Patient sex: M
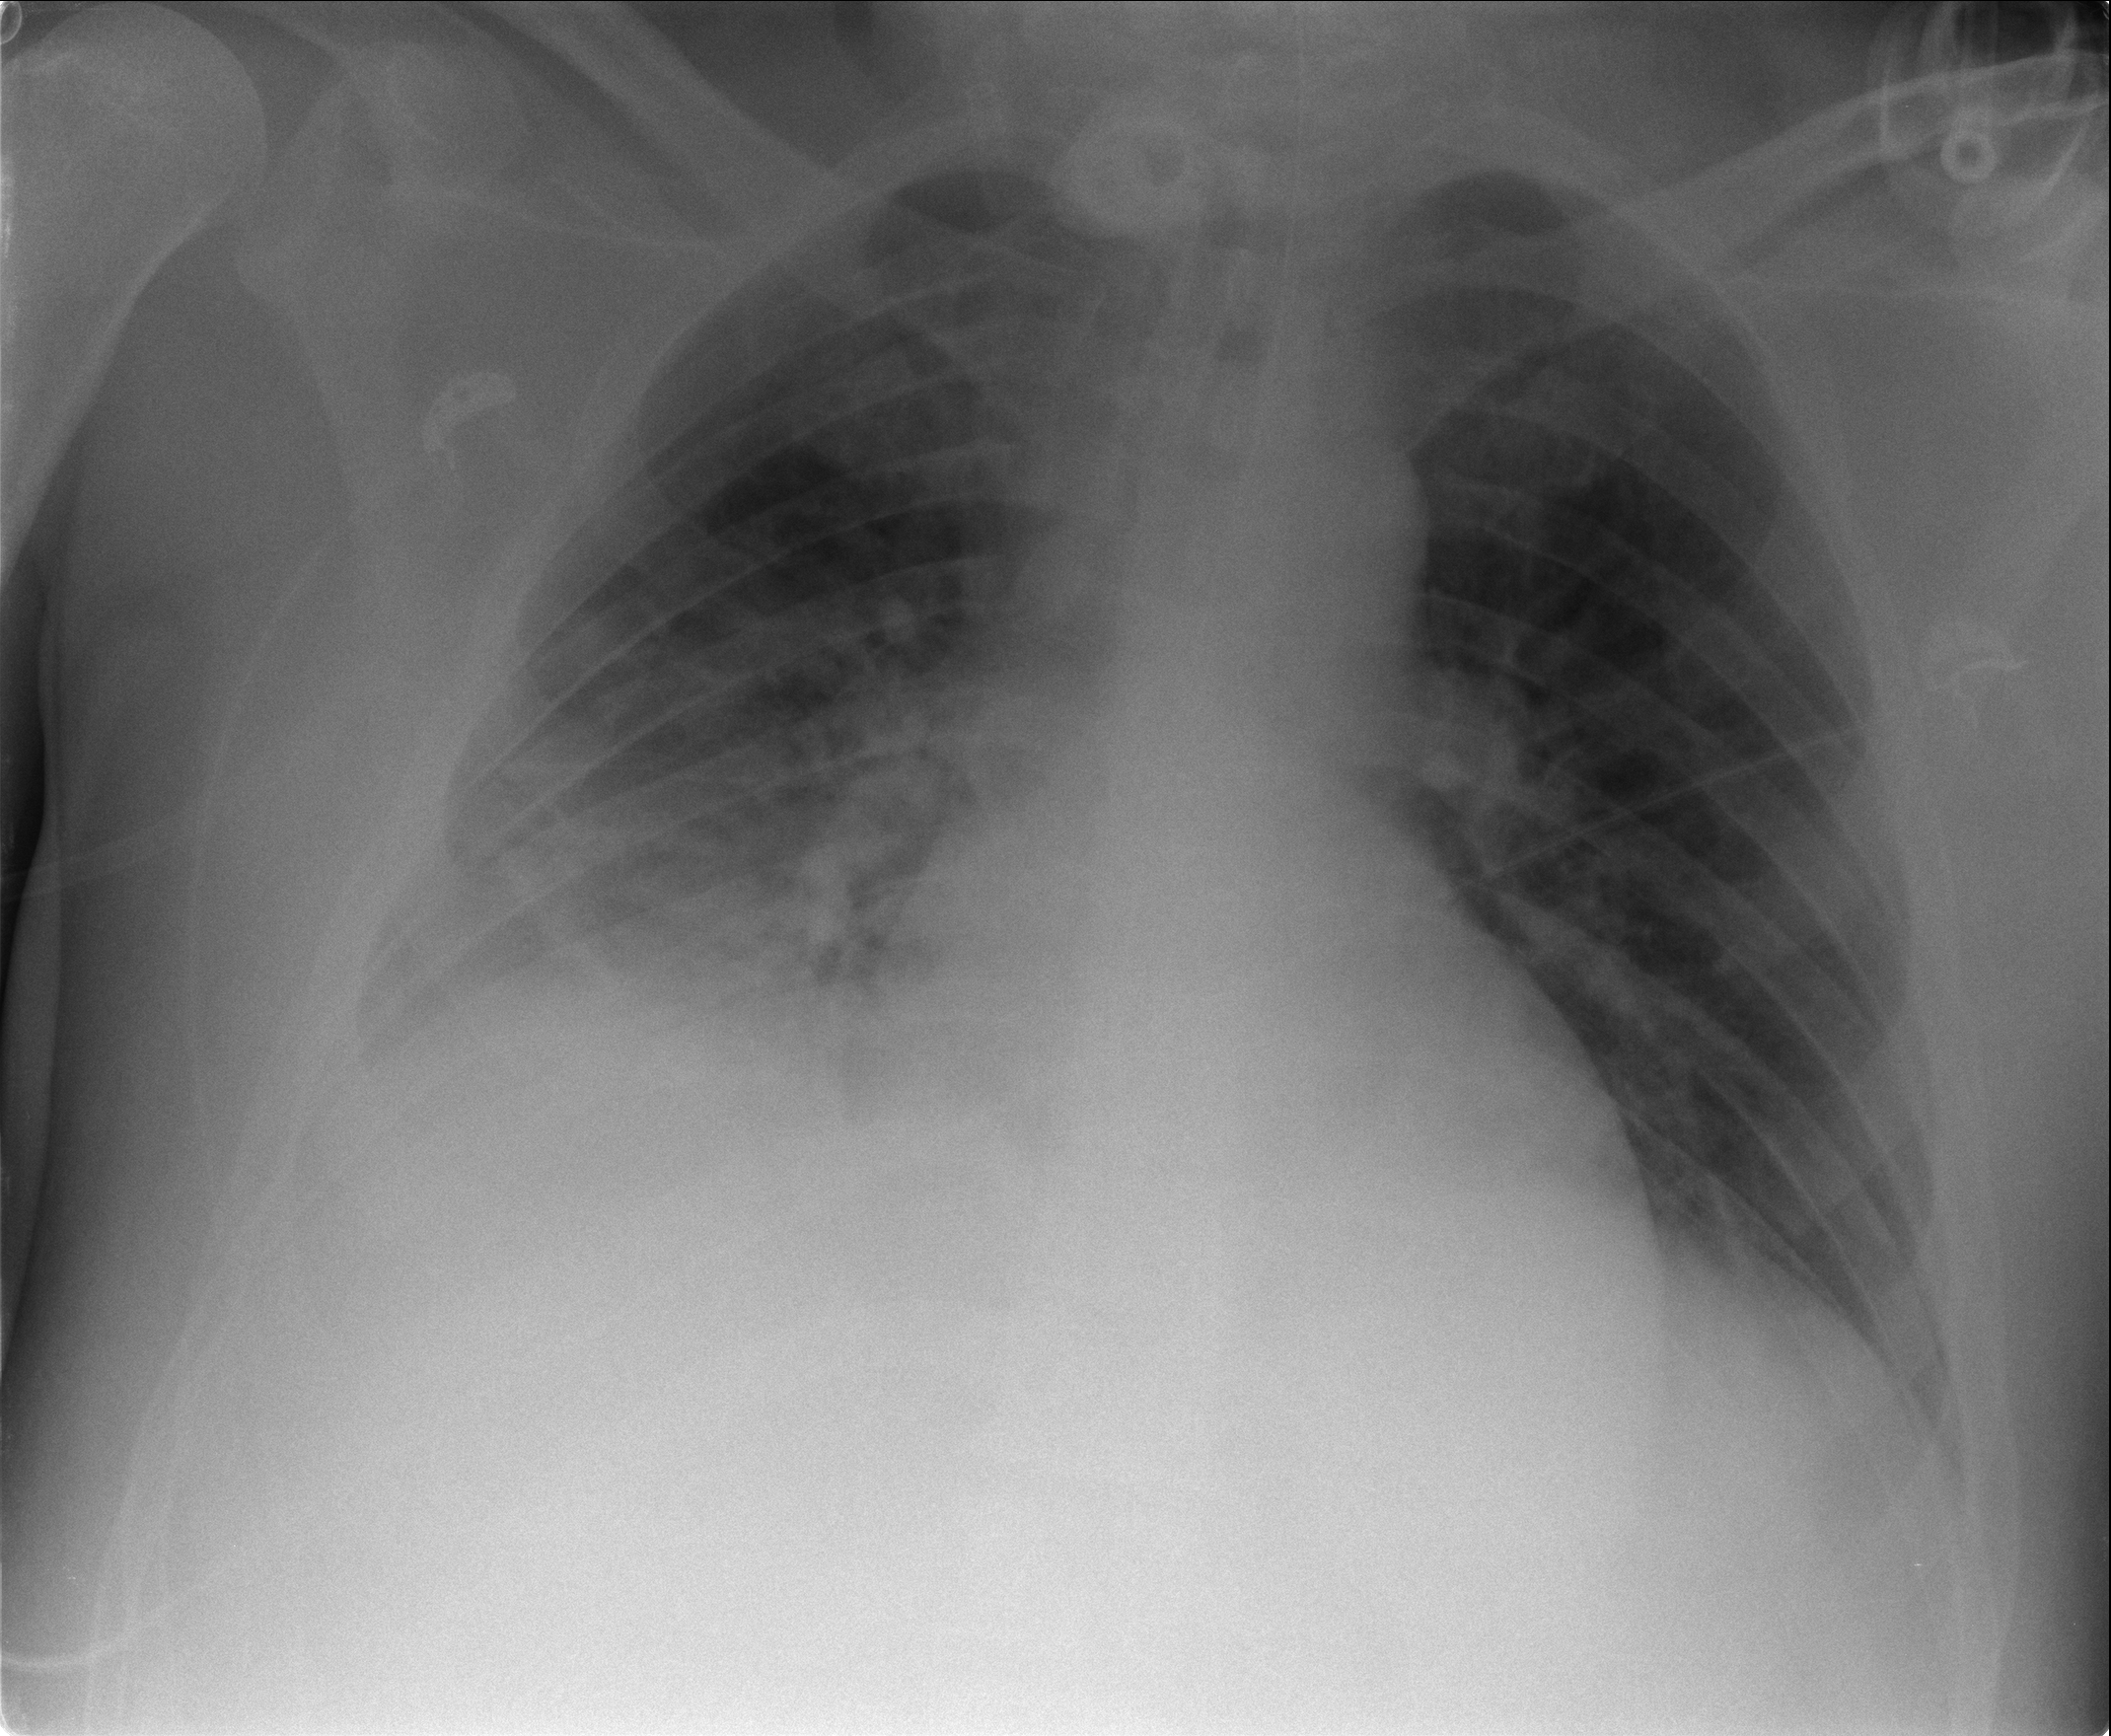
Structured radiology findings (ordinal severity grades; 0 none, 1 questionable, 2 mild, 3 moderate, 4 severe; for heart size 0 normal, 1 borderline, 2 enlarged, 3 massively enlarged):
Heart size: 0
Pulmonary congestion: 0
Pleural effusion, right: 1
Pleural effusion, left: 2
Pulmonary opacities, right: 2
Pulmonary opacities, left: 0
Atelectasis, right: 2
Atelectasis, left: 0